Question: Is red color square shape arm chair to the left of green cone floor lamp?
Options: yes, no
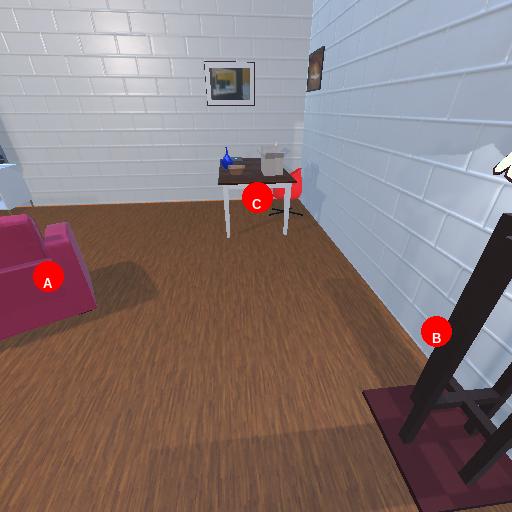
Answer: yes